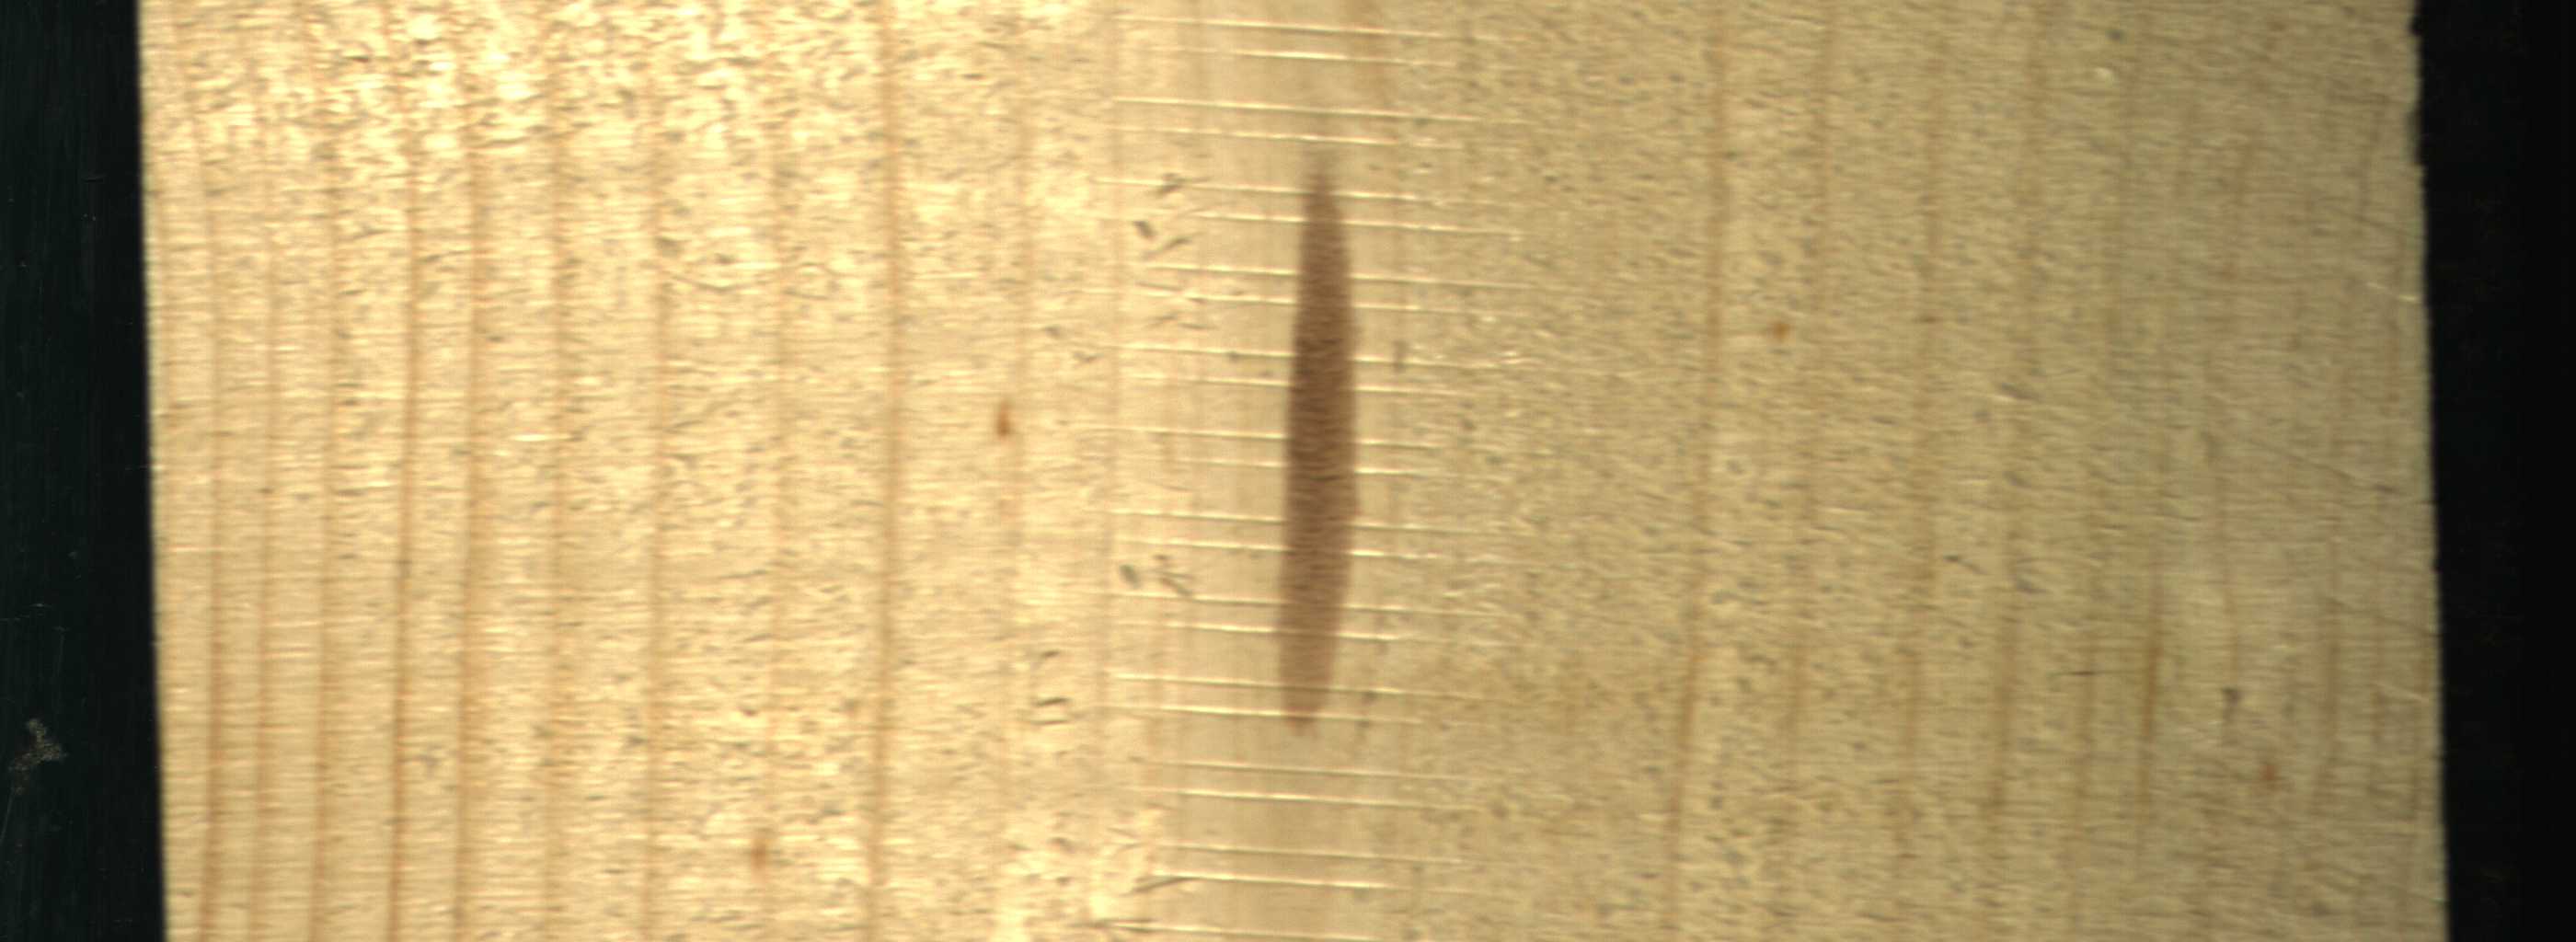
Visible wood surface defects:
Marrow